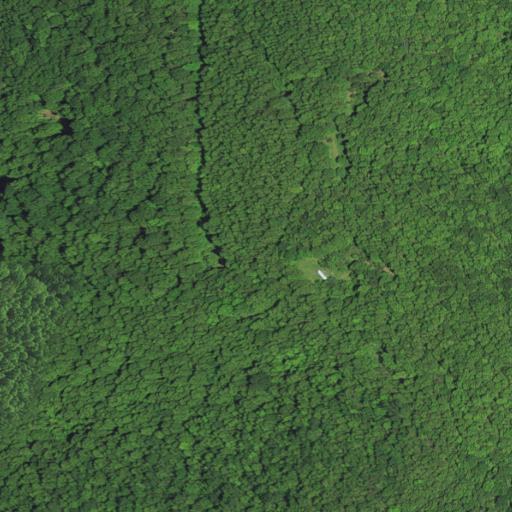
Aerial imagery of mountain in North Carolina named Stony Knob containing deciduous forest and open development